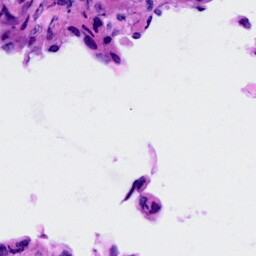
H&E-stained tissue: Cervix